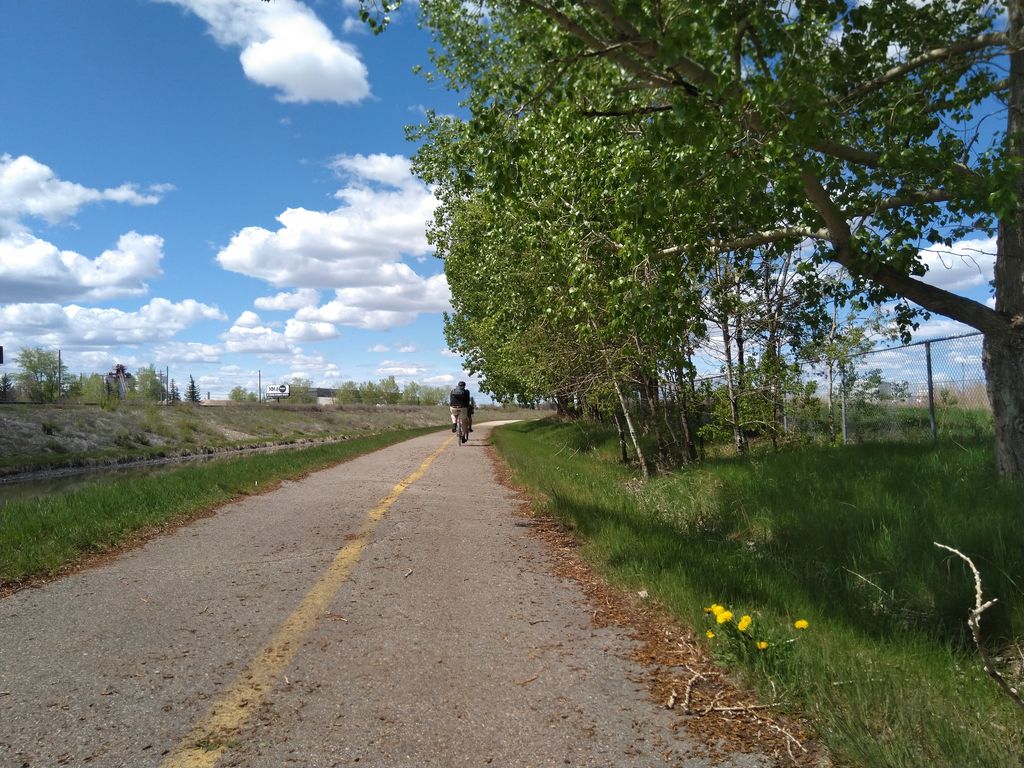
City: calgary